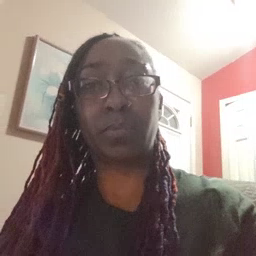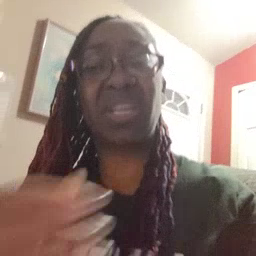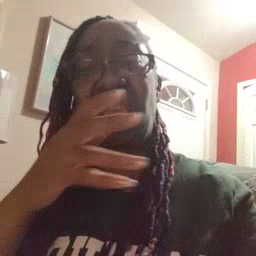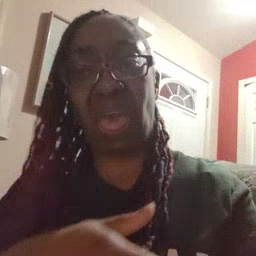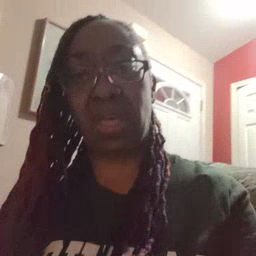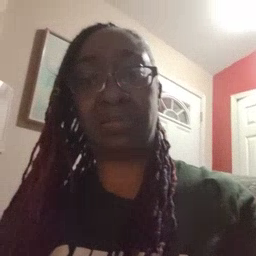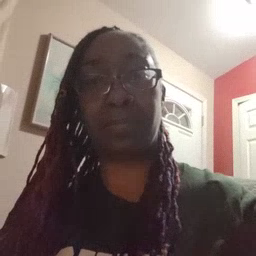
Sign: yucky